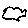
Label: cloud